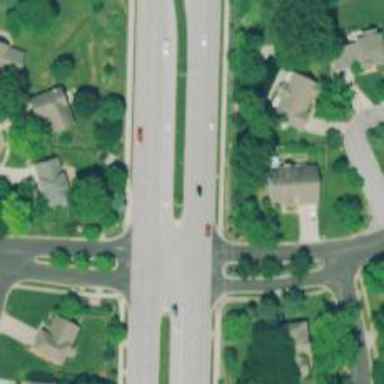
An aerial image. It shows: Road with dash markings.